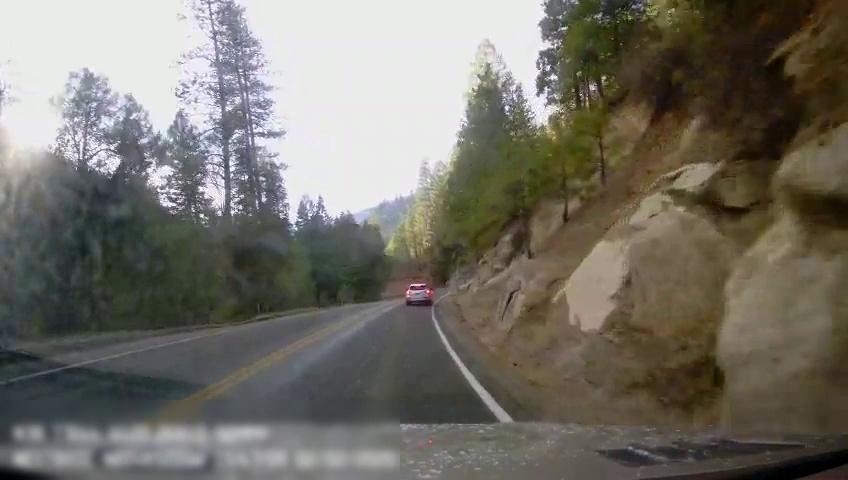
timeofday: Day
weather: Sunny
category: Drivable Space
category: Vehicles | Car
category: Lanes | Opposite Lane
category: Lanes | Current Lane
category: Lanes | Current Lane
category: Lanes | Current Lane